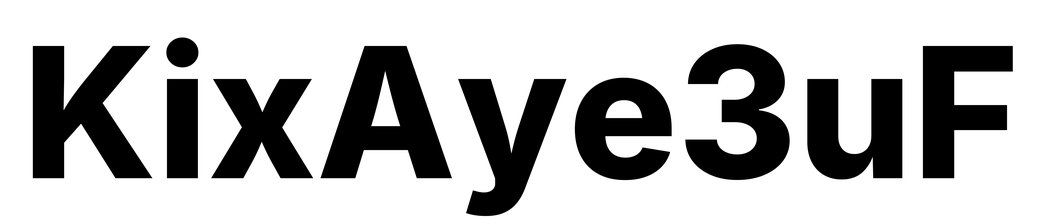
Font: Inter_ExtraBold